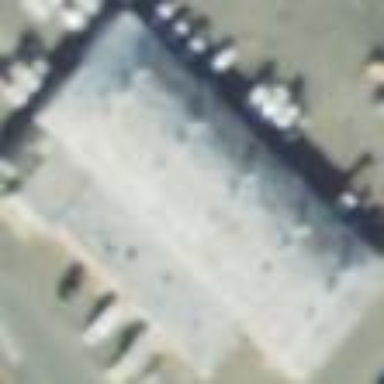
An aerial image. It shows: Industrial building.